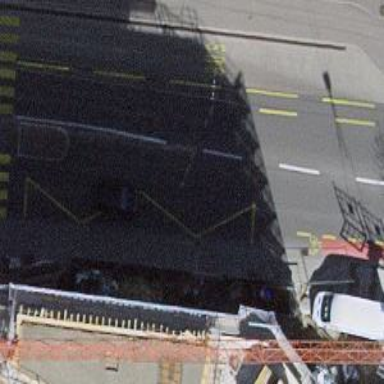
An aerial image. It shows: Bus stop for trolleybuses with designated stop position.